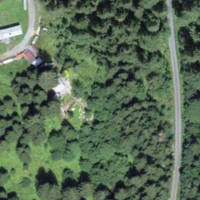
EUNIS habitat code: 44
Species observed at this site:
Parnassia palustris